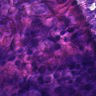
Metastatic tissue present: yes